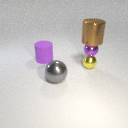
small purple metal sphere below large brown metal cylinder